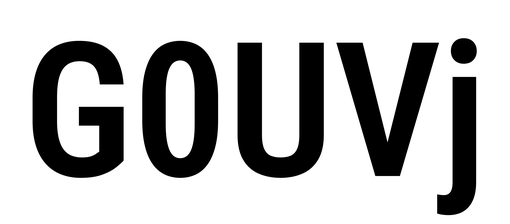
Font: Roboto_Condensed_SemiBold